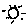
Label: sun